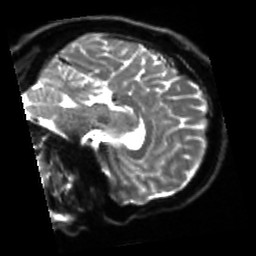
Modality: sbref
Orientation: sagittal
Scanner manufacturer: siemens
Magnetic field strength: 3 T
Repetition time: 4 s
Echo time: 0.0594 s